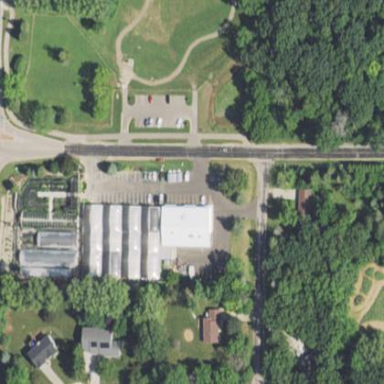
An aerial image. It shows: Area dedicated to greenhouse horticulture.